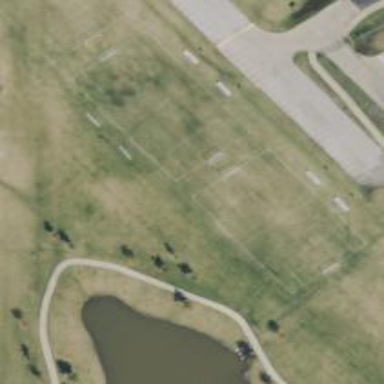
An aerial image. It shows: Grass pitch used for soccer.